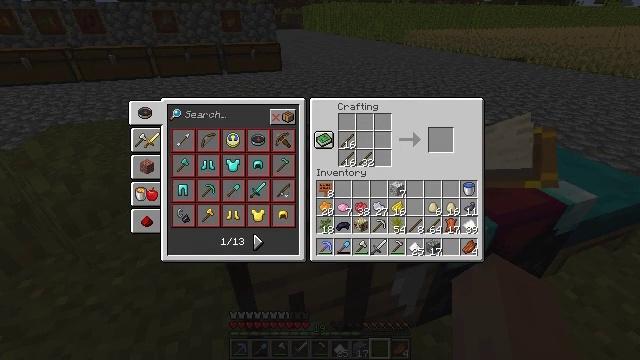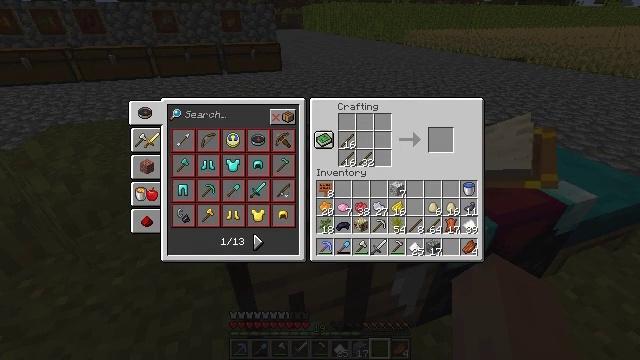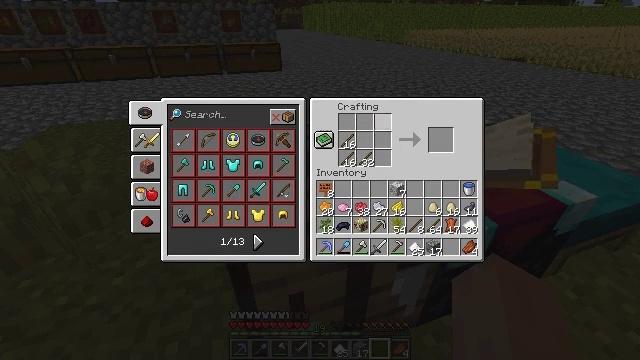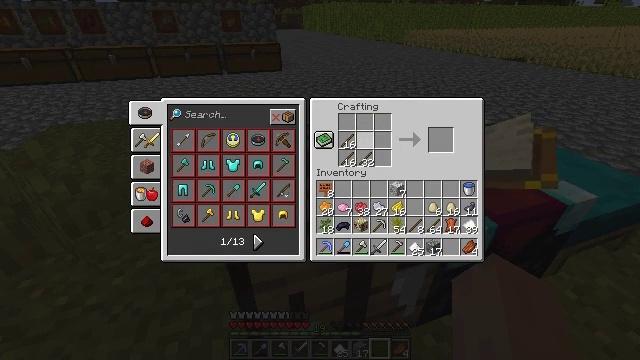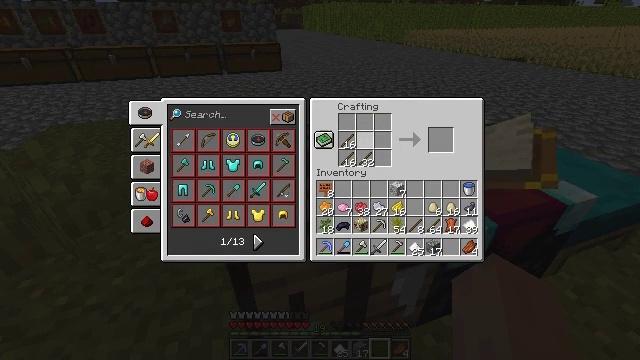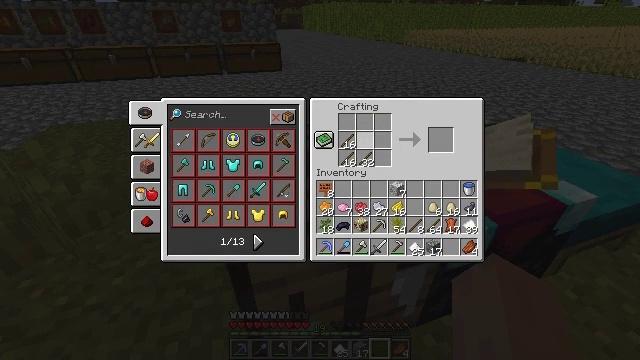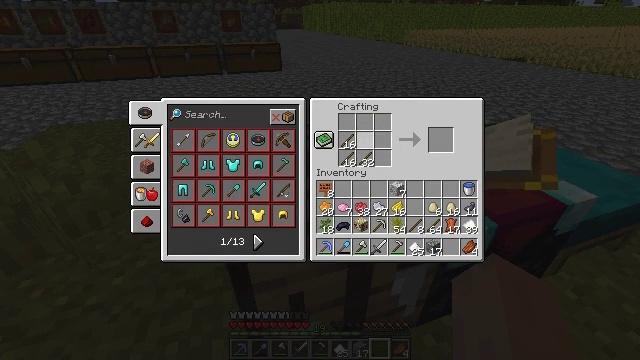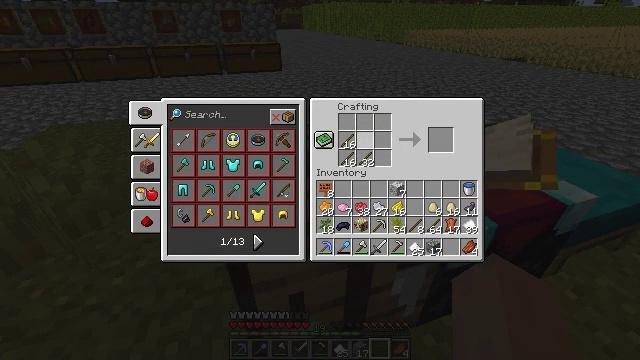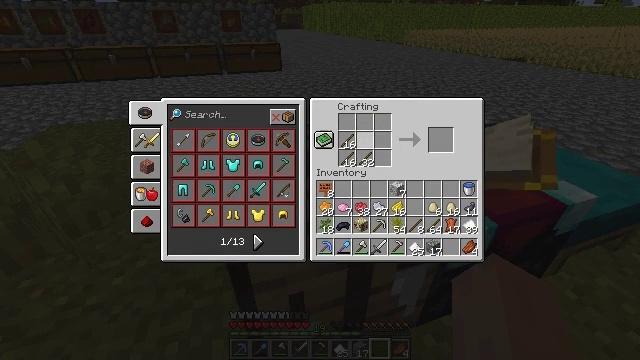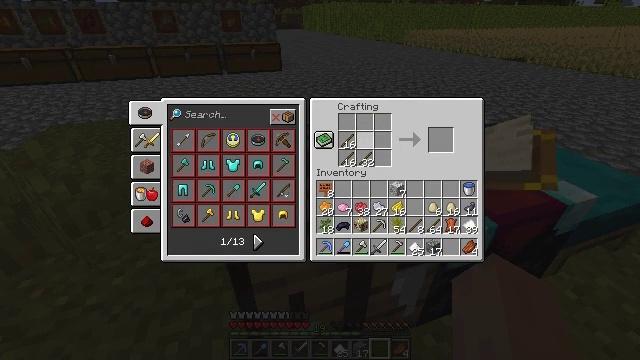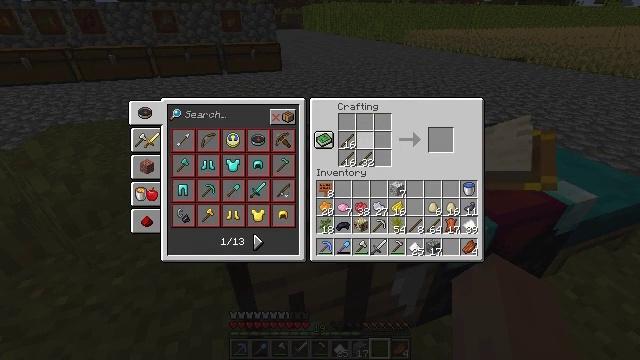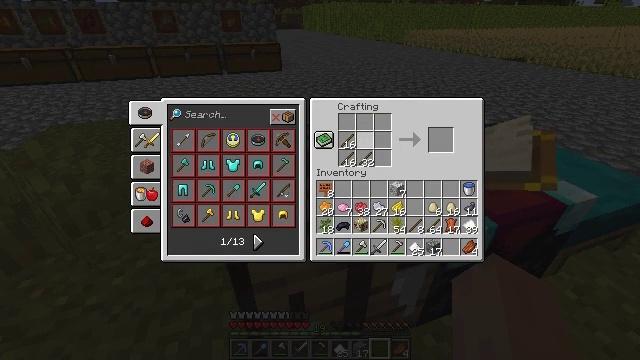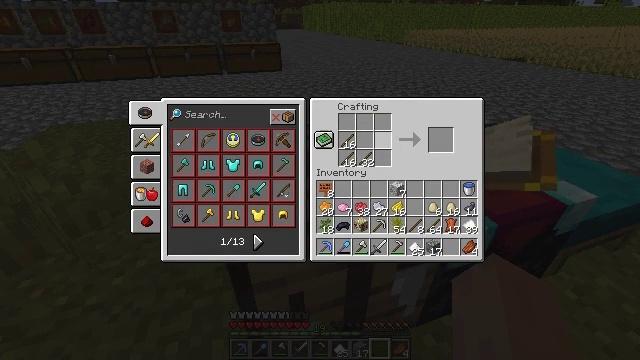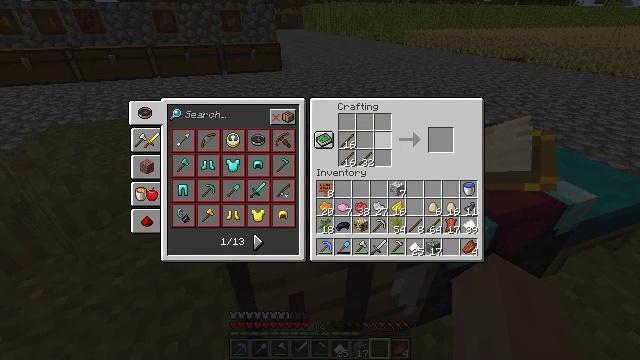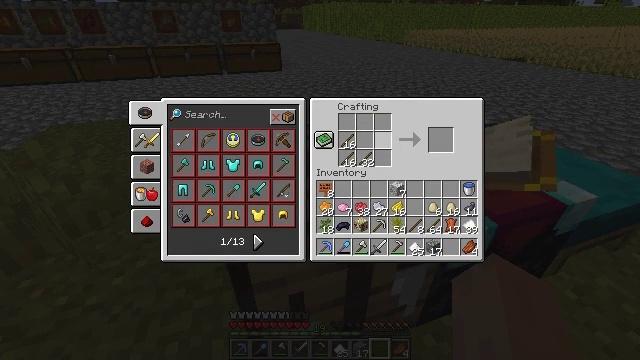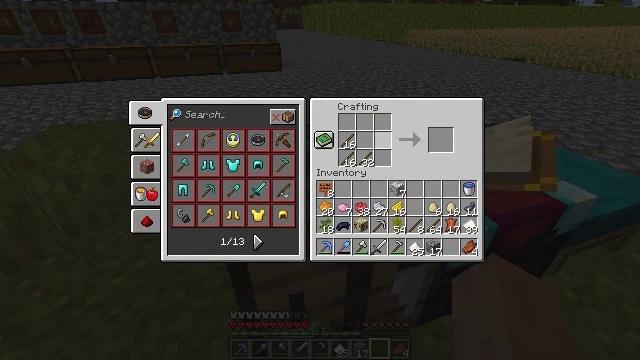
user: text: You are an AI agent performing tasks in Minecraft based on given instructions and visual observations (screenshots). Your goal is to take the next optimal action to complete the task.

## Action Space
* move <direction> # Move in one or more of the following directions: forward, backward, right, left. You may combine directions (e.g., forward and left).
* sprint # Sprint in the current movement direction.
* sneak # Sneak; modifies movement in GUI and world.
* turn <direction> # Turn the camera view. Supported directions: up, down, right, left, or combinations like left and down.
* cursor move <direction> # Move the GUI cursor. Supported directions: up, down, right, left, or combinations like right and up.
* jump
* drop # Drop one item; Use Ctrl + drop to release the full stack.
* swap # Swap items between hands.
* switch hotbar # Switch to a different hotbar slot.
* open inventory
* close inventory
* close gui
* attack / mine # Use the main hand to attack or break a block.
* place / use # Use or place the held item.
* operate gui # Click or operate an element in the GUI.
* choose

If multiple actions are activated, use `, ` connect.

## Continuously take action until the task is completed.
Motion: motion action
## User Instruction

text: Produce an item frame by crafting it with sticks and leather.
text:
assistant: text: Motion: no_op
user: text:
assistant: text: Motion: cursor move left
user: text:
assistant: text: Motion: cursor move left
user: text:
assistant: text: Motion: cursor move left
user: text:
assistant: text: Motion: no_op
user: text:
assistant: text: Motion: no_op
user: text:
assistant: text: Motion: no_op
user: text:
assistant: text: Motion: no_op
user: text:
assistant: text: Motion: no_op
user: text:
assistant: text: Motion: no_op
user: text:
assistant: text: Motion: no_op
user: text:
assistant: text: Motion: no_op
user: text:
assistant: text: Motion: cursor move right
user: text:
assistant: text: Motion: no_op
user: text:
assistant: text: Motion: no_op
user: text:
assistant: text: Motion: no_op
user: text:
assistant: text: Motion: no_op
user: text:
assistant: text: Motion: cursor move left
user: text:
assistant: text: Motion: cursor move left
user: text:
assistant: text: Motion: no_op
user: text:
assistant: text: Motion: no_op
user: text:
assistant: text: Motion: choose
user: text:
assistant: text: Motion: choose
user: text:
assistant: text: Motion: choose
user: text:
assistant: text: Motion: no_op
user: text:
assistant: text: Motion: no_op
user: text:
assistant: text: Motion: no_op
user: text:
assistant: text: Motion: no_op
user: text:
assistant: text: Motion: operate gui
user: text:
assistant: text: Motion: operate gui